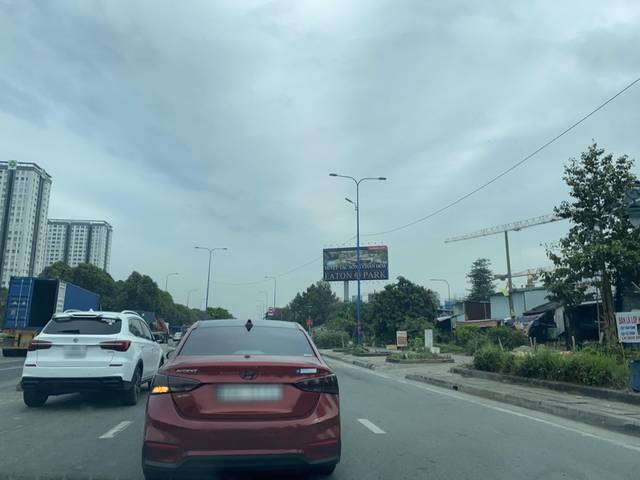
Region: Vietnam
Coordinates: 10.795, 106.752